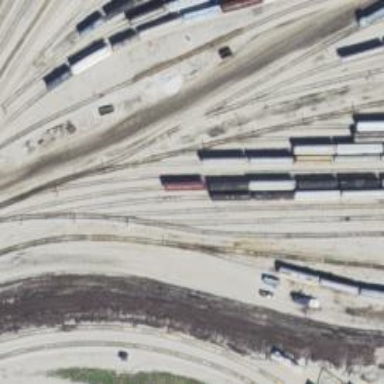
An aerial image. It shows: Rail spur service.